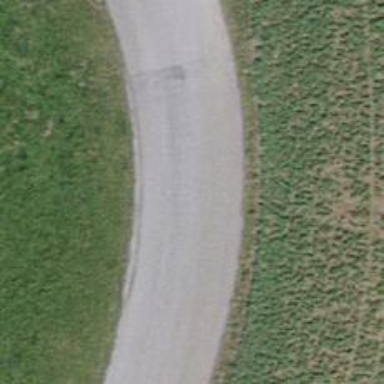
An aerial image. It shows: Smooth asphalt road in residential area.